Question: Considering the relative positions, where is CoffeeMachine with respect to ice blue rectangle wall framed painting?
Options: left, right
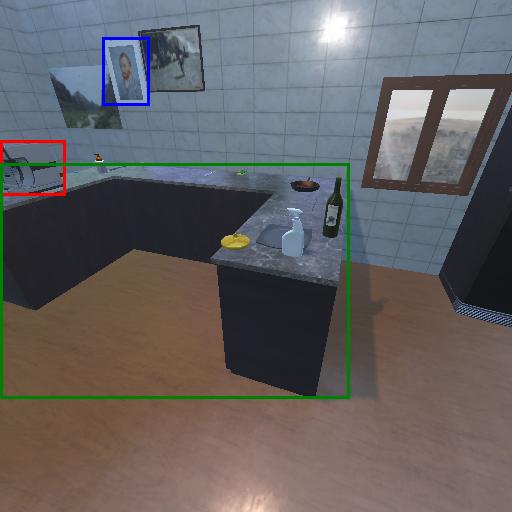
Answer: left